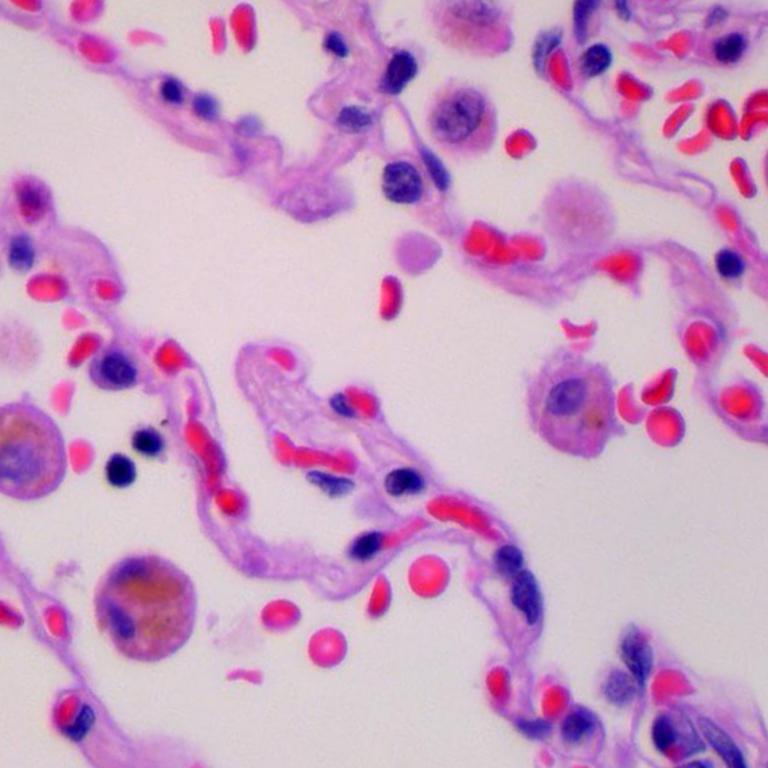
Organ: lung
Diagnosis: benign